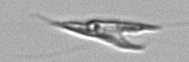
Label: Chrysochromulina_lanceolata